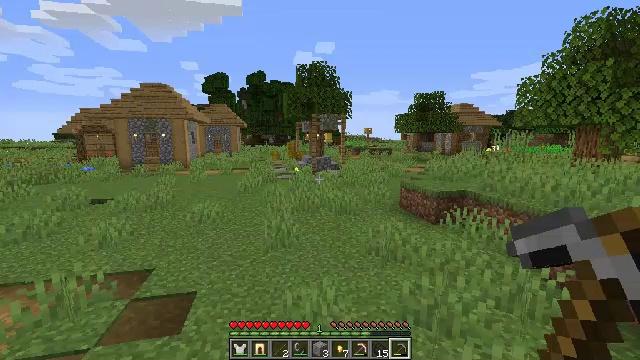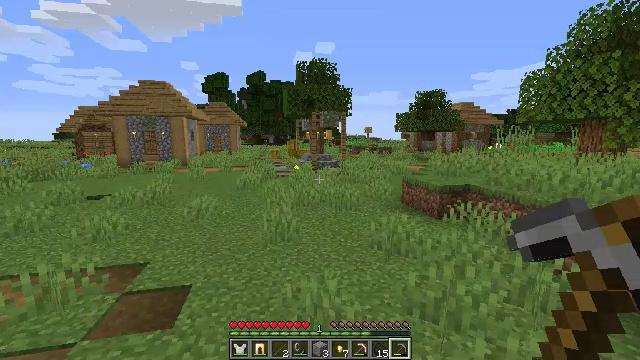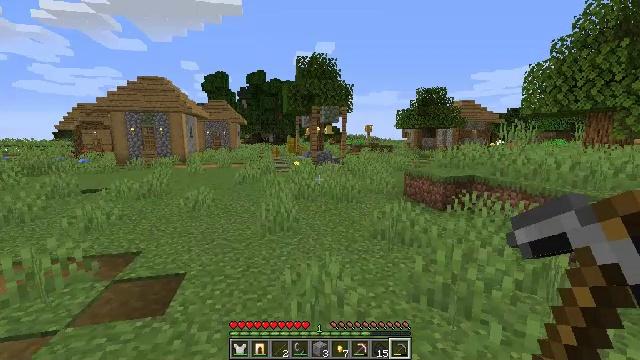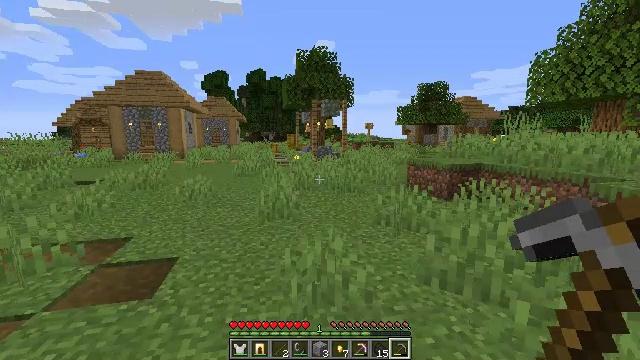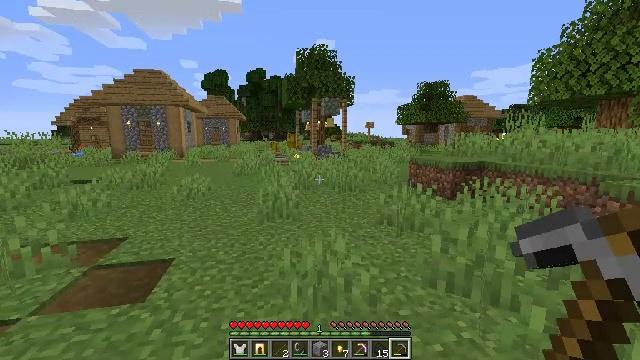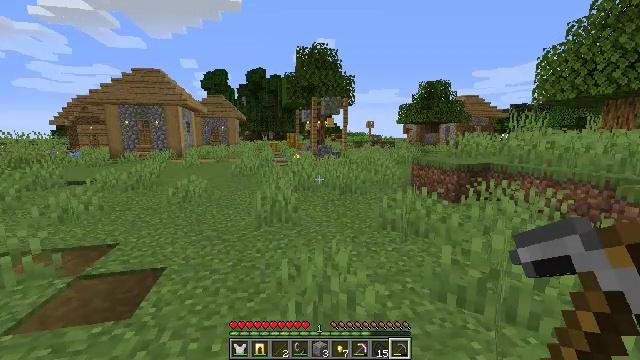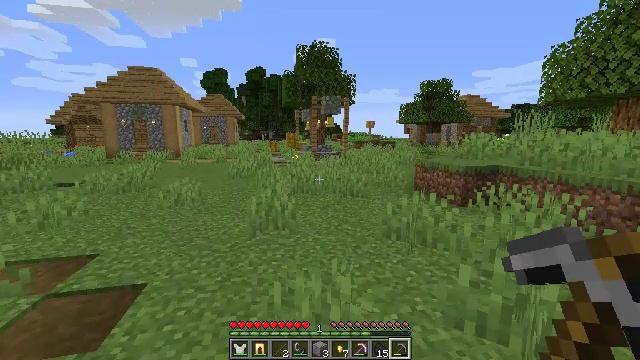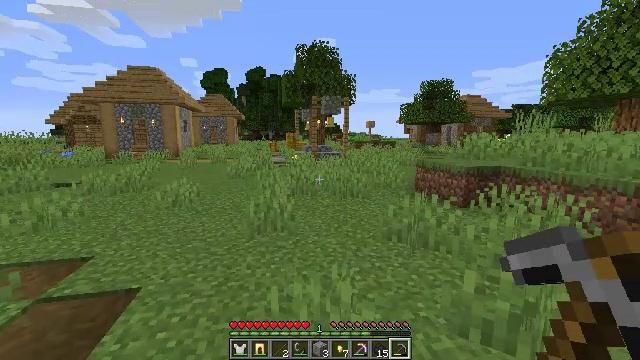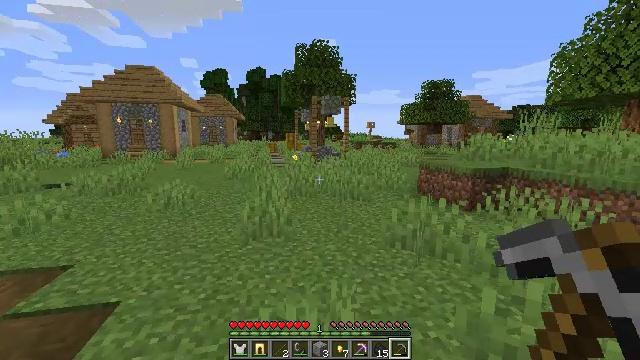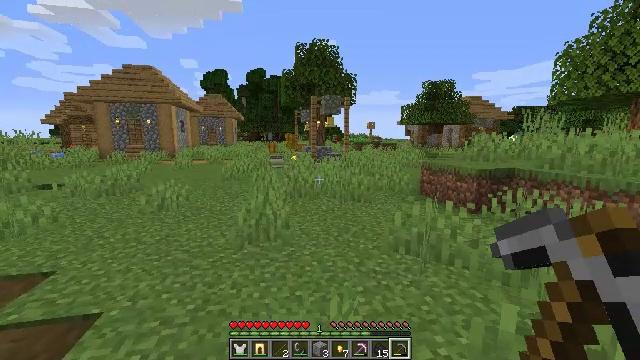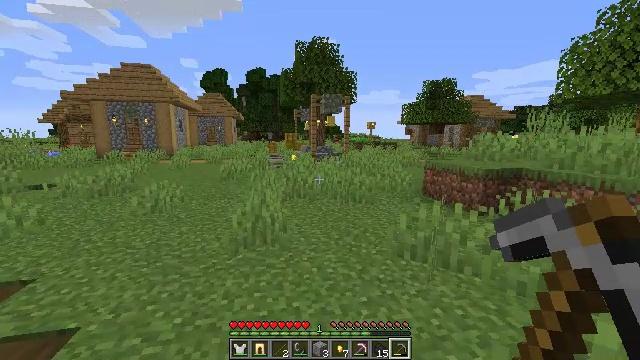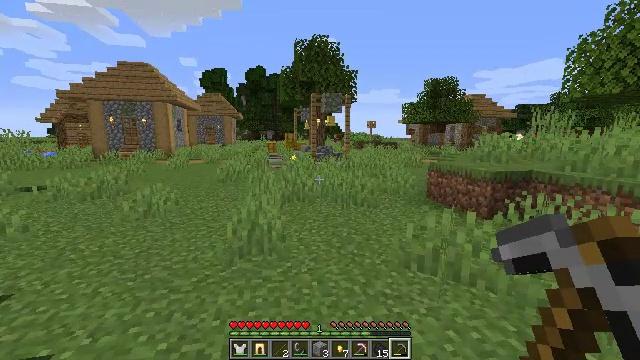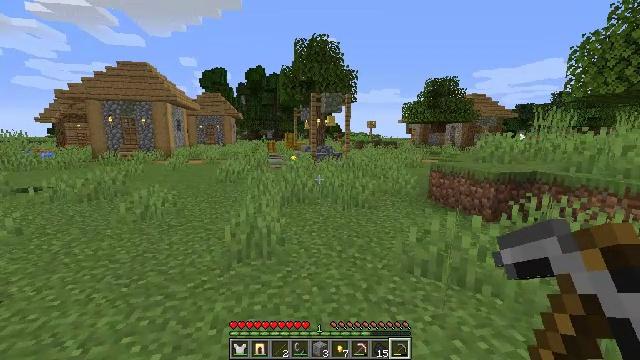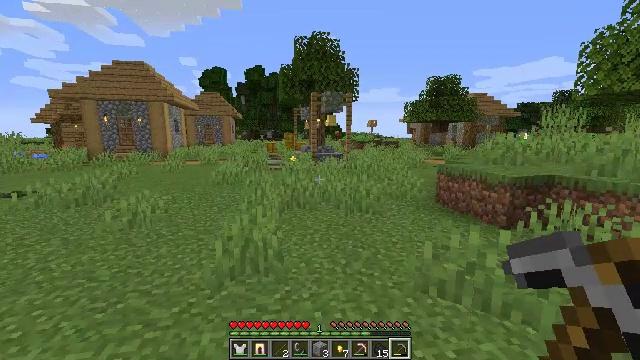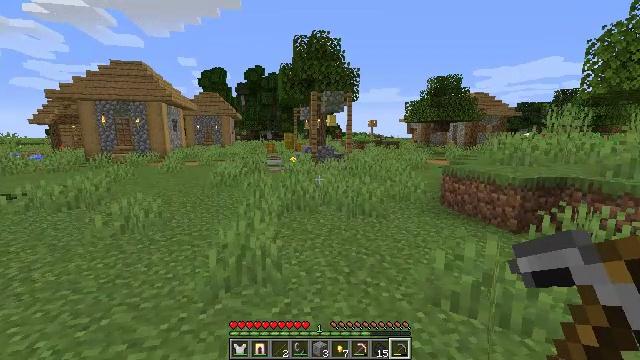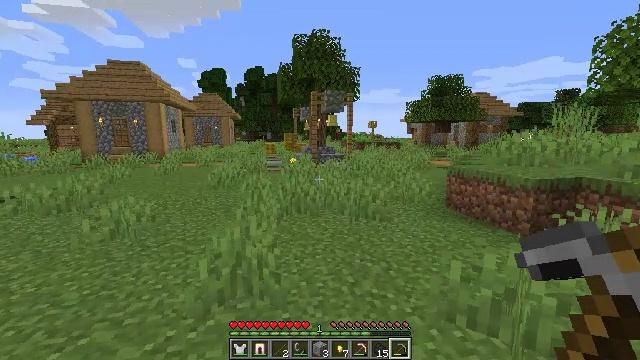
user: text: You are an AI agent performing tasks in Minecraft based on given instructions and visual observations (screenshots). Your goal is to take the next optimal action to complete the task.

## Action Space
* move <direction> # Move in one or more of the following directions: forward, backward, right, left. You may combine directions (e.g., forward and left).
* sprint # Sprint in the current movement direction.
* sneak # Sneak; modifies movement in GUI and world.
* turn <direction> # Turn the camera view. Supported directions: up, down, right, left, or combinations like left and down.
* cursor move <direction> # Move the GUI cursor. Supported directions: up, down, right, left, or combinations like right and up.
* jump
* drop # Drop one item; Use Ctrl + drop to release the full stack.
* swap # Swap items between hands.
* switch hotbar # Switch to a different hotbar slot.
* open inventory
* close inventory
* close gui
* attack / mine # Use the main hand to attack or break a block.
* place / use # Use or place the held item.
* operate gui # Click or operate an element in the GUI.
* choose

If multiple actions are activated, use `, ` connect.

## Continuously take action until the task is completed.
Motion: motion action
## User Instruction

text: Mine the bell from its post.
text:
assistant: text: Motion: move forward
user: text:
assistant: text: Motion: move forward
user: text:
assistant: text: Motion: move forward
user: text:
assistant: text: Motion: move forward
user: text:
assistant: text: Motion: move forward
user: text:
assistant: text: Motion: move forward
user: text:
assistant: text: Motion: move forward
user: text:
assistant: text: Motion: move forward
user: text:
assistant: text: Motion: move forward
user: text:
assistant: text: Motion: move forward
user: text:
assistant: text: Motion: move forward
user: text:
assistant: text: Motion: move forward
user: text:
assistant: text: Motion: move forward
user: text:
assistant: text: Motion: move forward
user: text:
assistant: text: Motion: move forward
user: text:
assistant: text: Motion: move forward
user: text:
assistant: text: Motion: move forward
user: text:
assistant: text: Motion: move forward
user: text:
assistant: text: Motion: move forward
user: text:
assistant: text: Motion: move forward
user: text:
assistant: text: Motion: move forward
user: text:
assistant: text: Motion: move forward
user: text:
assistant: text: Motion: move forward
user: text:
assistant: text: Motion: move forward
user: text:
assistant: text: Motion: move forward
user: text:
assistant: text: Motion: move forward
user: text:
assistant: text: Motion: move forward
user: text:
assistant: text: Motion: move forward
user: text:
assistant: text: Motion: move forward
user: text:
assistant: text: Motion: move forward